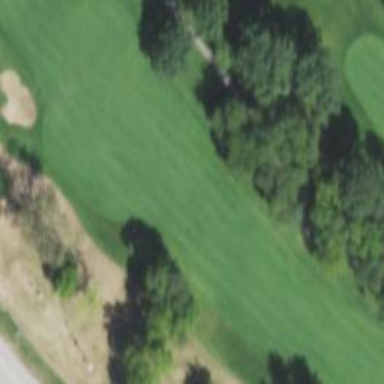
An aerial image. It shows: Golf hole.